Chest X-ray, PA view. Patient: 57 years old, sex F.
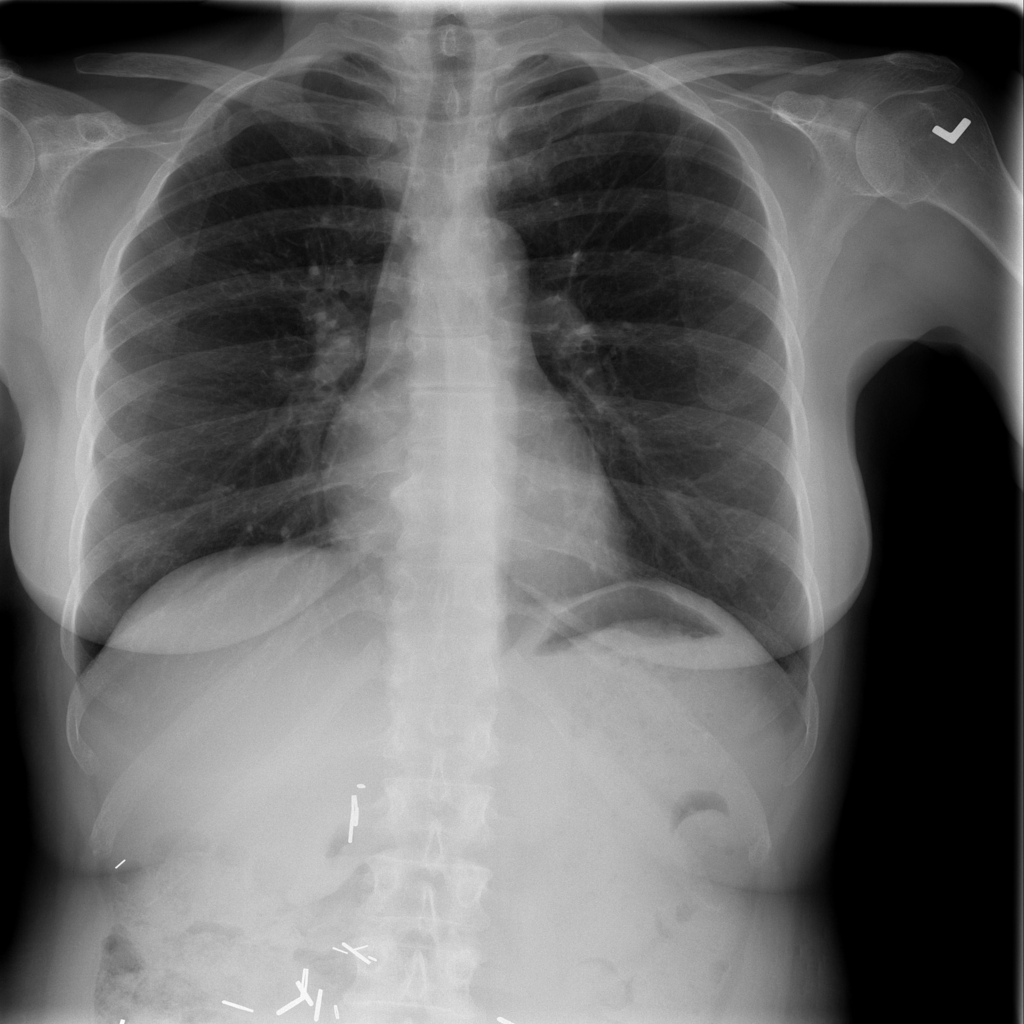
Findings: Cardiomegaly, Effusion